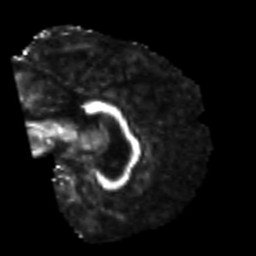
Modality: FA
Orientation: sagittal
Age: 56
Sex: male
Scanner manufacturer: siemens
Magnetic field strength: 3 T
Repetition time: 7.3 s
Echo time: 0.087 s